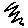
Label: zigzag